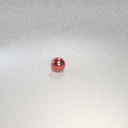
small red metal sphere